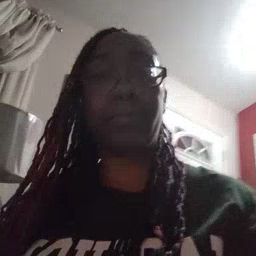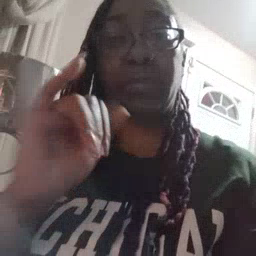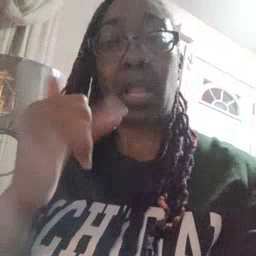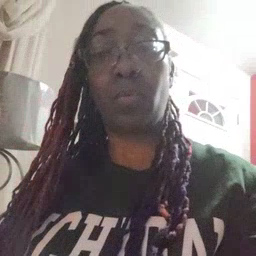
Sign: yellow